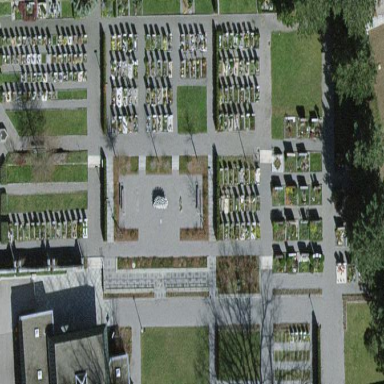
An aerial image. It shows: Grave yard.